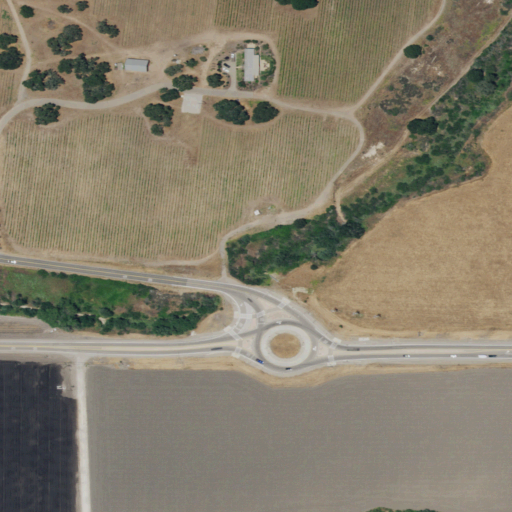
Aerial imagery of valley in California named Cebada Canyon containing grassland, cultivated crops, open development, low intensity development, shrub, and medium intensity development